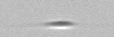
Label: Cylindrotheca_morphotype1